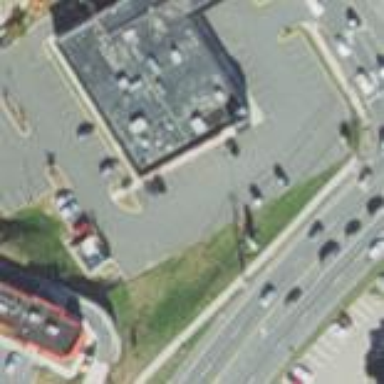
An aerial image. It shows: Part of building serving as restaurant.